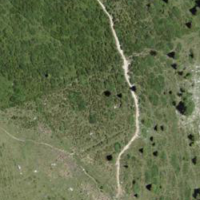
EUNIS habitat code: 23
Species observed at this site:
Campanula barbata